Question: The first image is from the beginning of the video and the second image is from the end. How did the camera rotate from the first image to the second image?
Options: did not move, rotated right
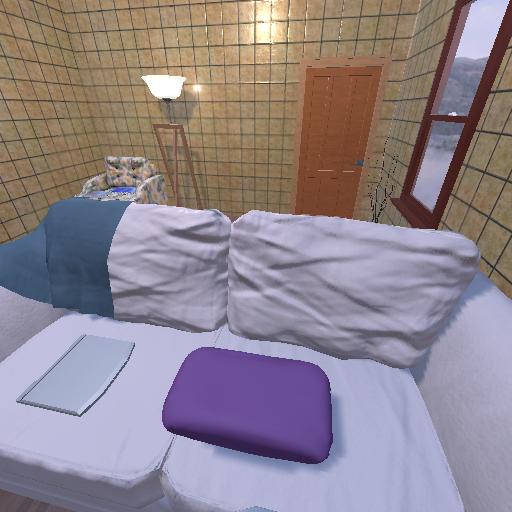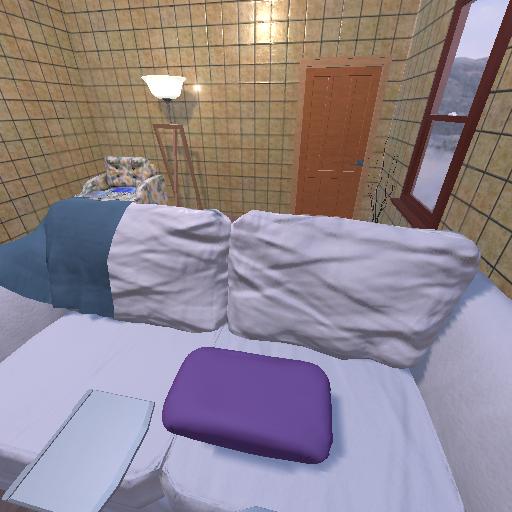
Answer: did not move